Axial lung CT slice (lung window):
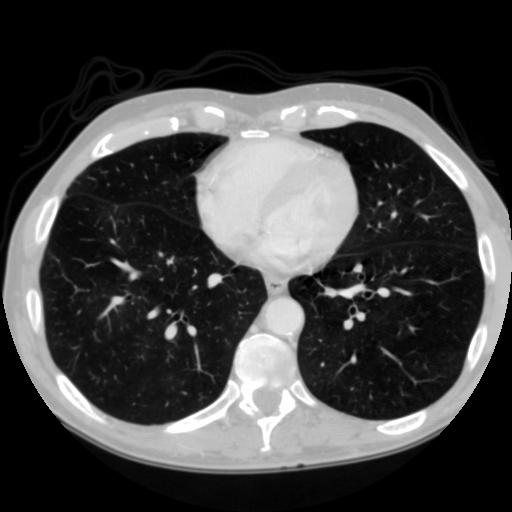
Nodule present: no